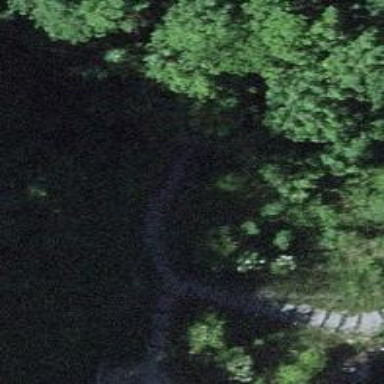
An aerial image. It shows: Road with steps.